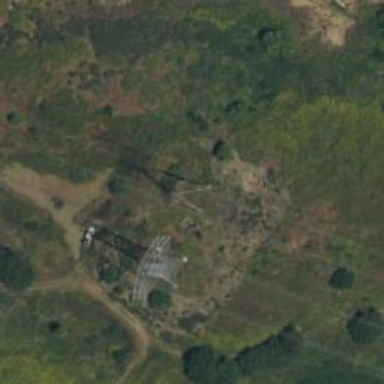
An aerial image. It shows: Lattice structure tower.